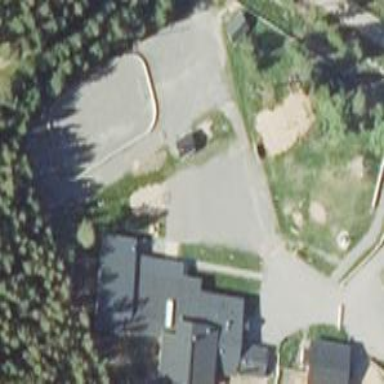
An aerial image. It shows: School.